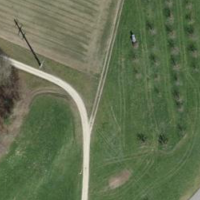
EUNIS habitat code: 52
Species observed at this site:
Neottia nidus-avis